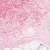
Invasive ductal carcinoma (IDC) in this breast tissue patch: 0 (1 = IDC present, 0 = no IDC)